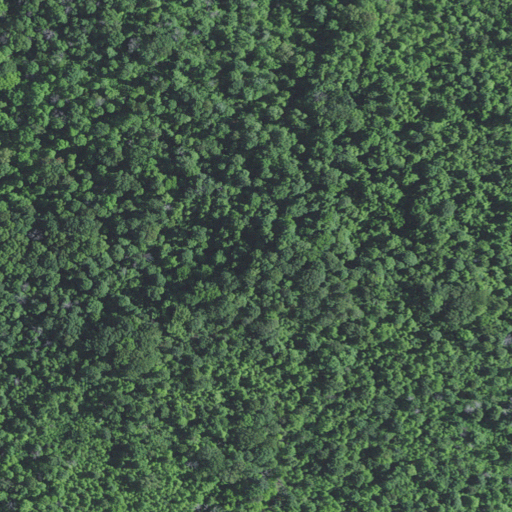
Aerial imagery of mountain in Kentucky named Saltpeter Knob containing deciduous forest and mixed forest